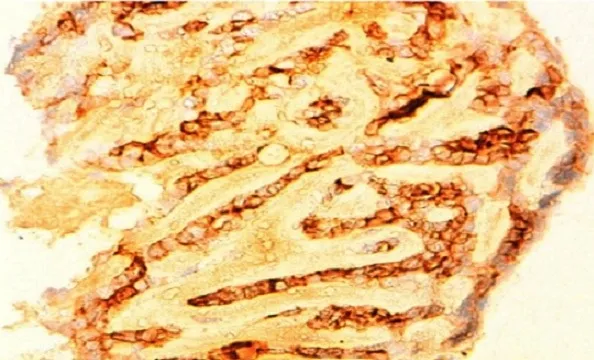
CD117 immunohistochemestry highlighting tumor cells in the adenoid cystic carcinoma.
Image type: pathology (immunostaining)